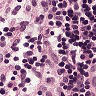
Metastatic tissue present: no